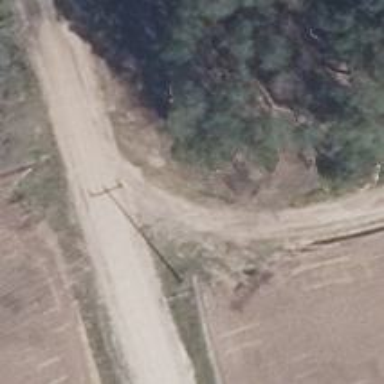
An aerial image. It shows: Power pole.